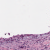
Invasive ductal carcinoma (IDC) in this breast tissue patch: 1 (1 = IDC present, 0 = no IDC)